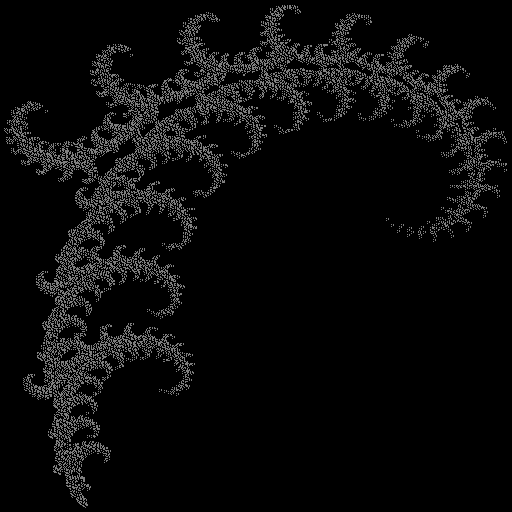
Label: coral